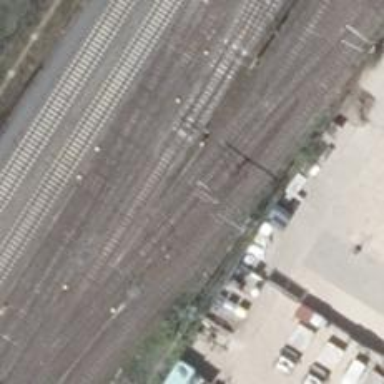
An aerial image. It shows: Rail spur service.